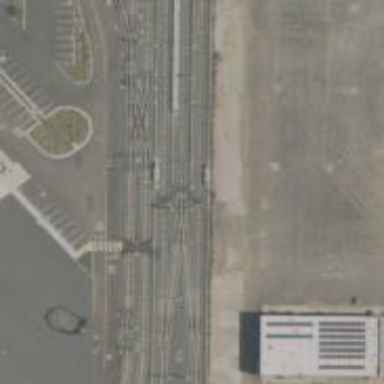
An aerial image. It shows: Light rail service spur with electrified contact line.